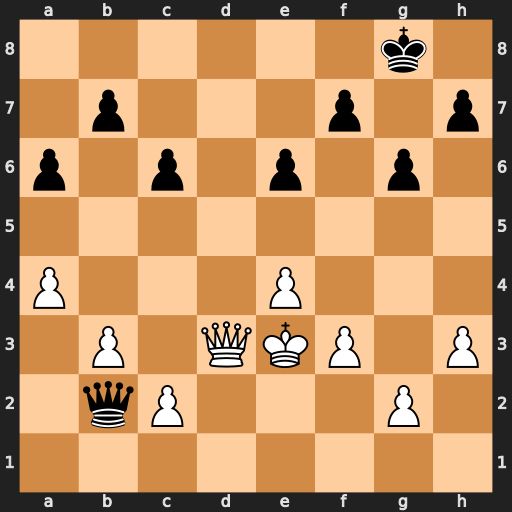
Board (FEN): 6k1/1p3p1p/p1p1p1p1/8/P3P3/1P1QKP1P/1qP3P1/8
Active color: w
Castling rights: -
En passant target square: -
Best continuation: Qd8+ Kg7 Qd4+ Qxd4+ Kxd4